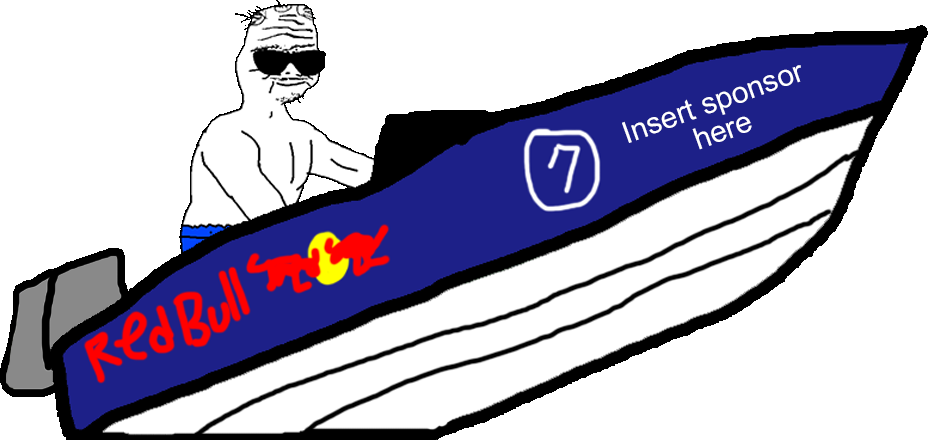
Label: 5_Boomer